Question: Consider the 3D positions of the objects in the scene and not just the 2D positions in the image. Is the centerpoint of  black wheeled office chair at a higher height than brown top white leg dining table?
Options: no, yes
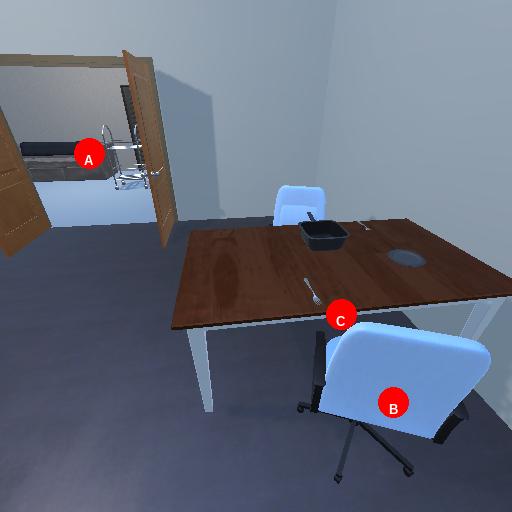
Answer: no